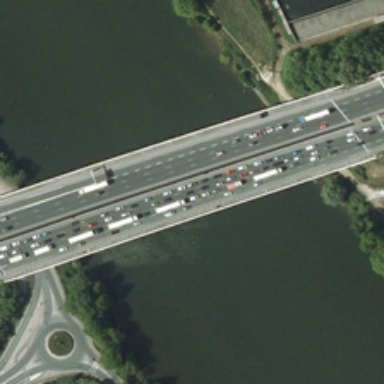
Many cars are on a bridge over a river with some green trees in two sides of it .